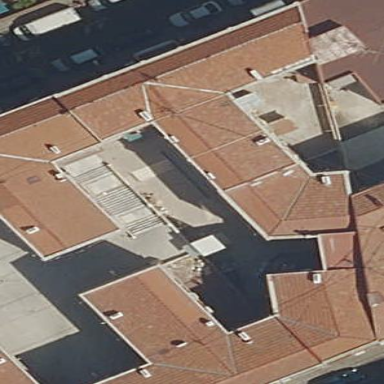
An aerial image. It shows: Part of building.